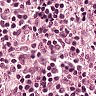
Metastatic tissue present: no